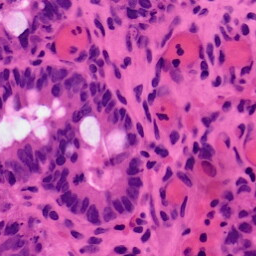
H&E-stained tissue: Colon